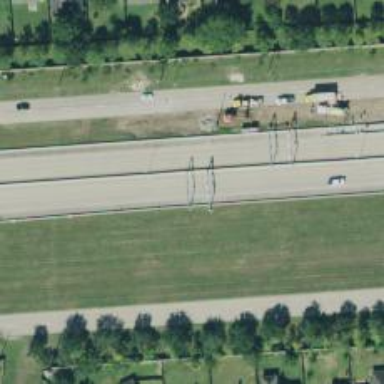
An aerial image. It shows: Toll gantry on the road.